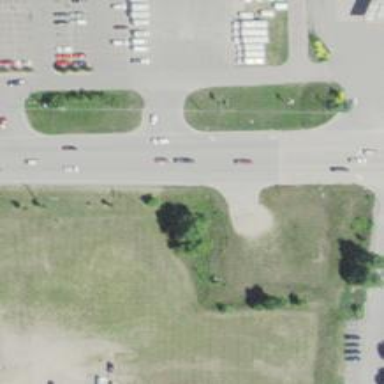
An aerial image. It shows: Asphalt road classified as trunk highway.